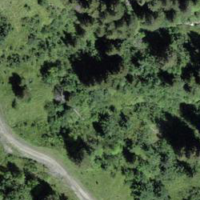
EUNIS habitat code: 44
Species observed at this site:
Saxifraga aizoides